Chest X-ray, PA view. Patient: 35 years old, sex M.
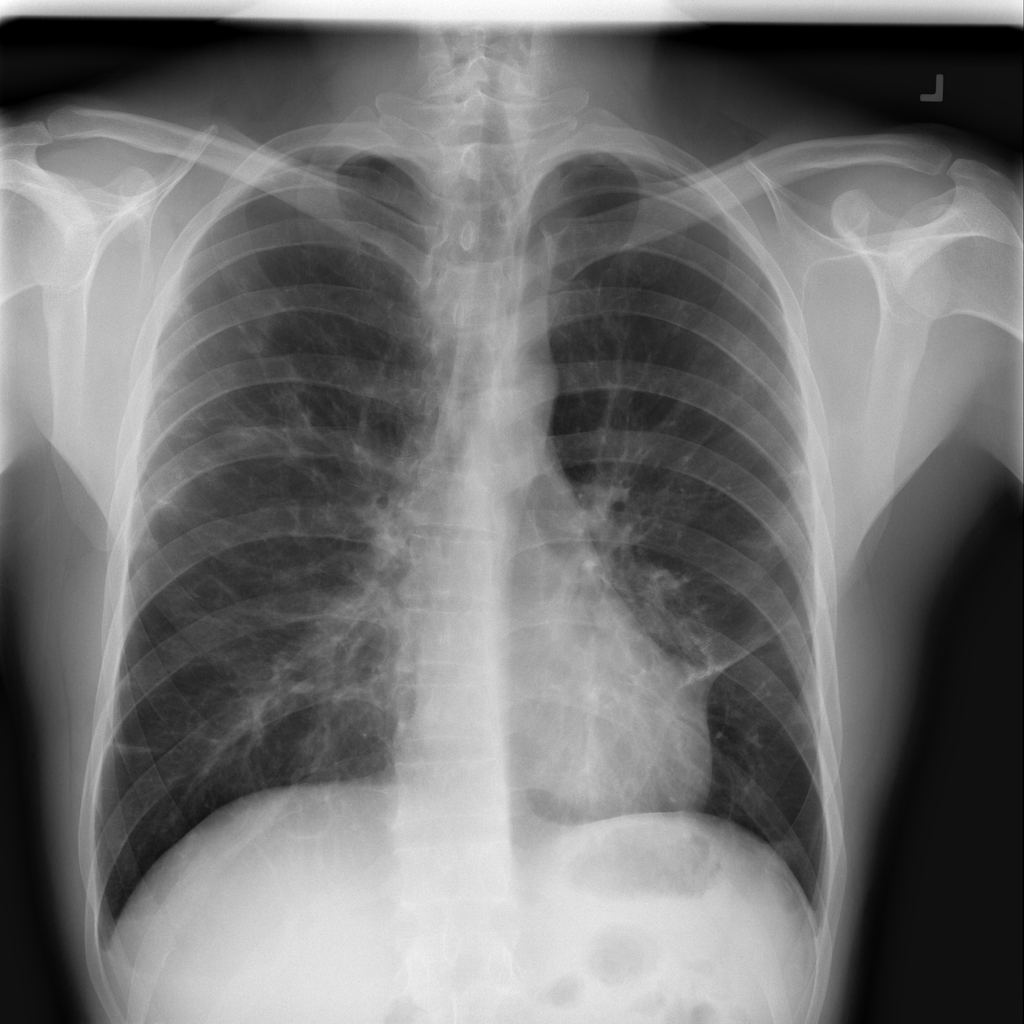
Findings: Atelectasis